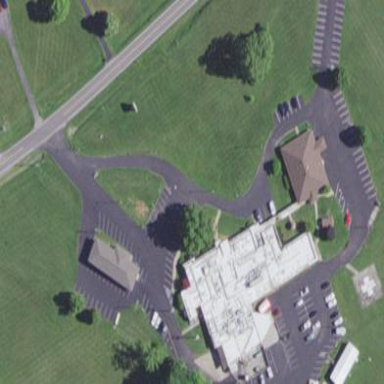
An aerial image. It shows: Healthcare facility identified as hospital.